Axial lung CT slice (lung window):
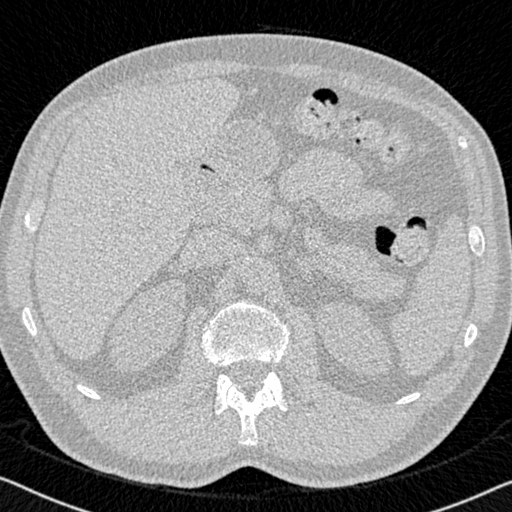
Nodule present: no